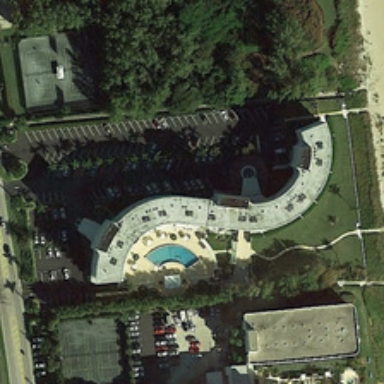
Several buildings and many green trees with a parking lot and two tennis courts are in a resort .